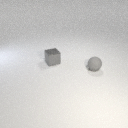
small gray rubber sphere in front of small gray metal cube